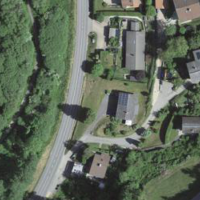
EUNIS habitat code: 55
Species observed at this site:
Caltha palustris
Filipendula ulmaria